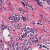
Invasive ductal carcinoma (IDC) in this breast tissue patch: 1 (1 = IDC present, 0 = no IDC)